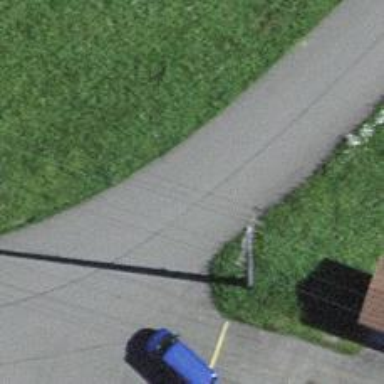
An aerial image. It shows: Asphalt residential road with driveway.